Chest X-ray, PA view. Patient: 58 years old, sex F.
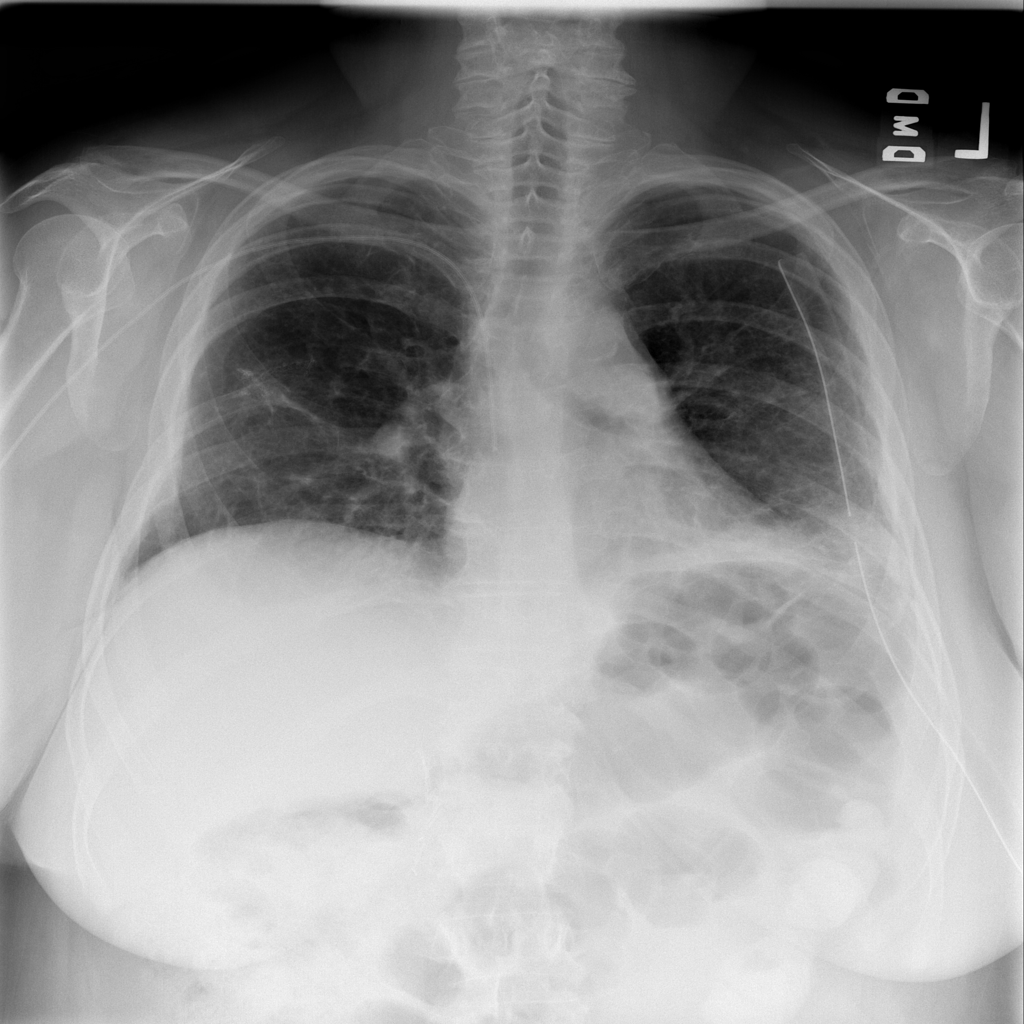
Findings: Atelectasis, Pneumothorax